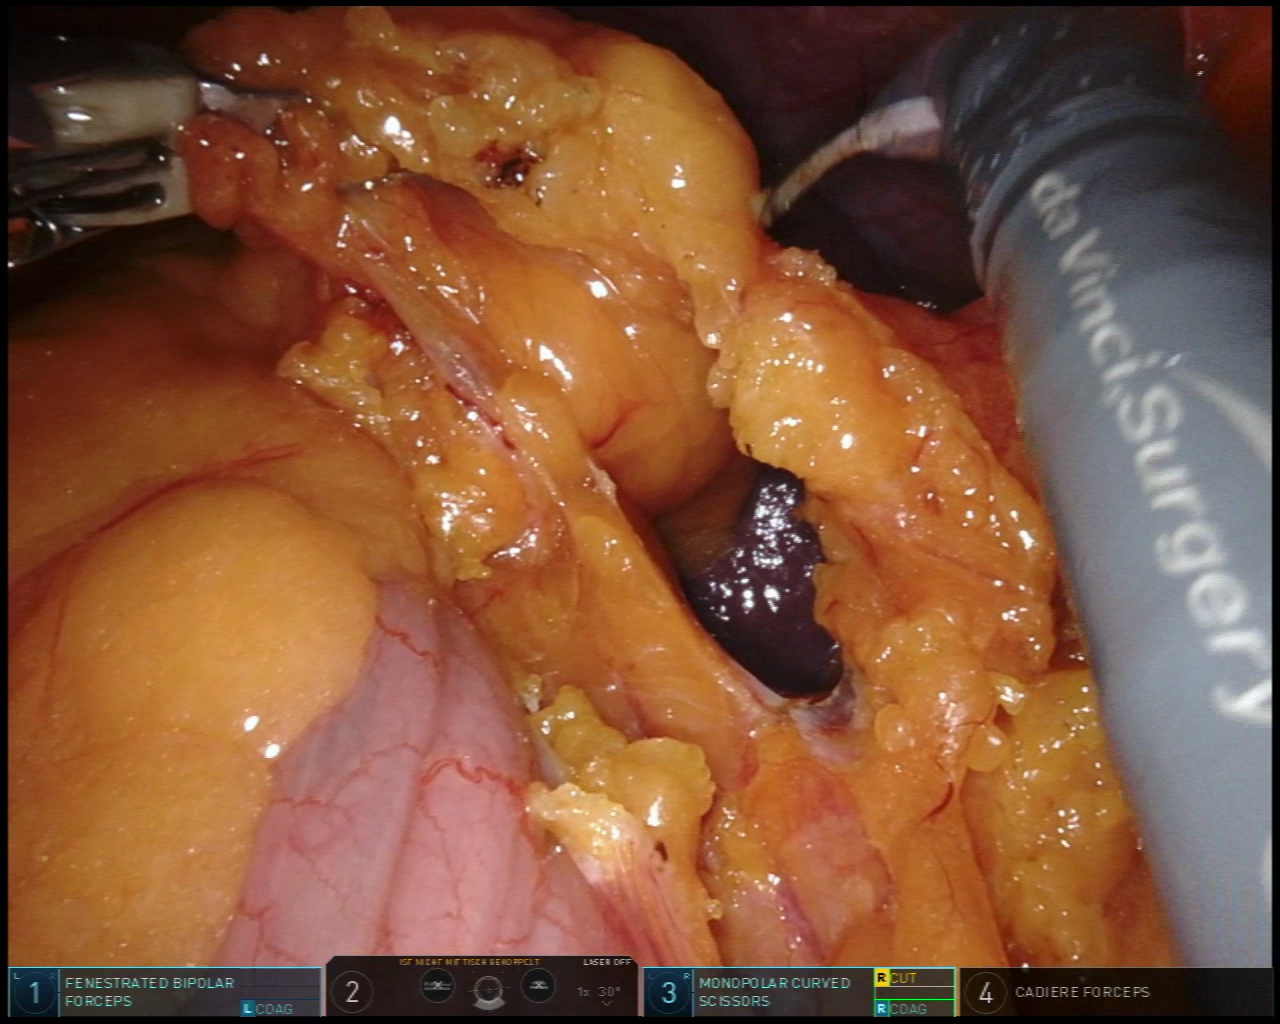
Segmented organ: spleen
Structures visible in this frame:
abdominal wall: yes
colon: yes
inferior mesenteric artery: no
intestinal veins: no
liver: no
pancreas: no
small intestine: no
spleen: yes
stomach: no
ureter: no
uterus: no
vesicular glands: no